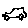
Label: car